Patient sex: F
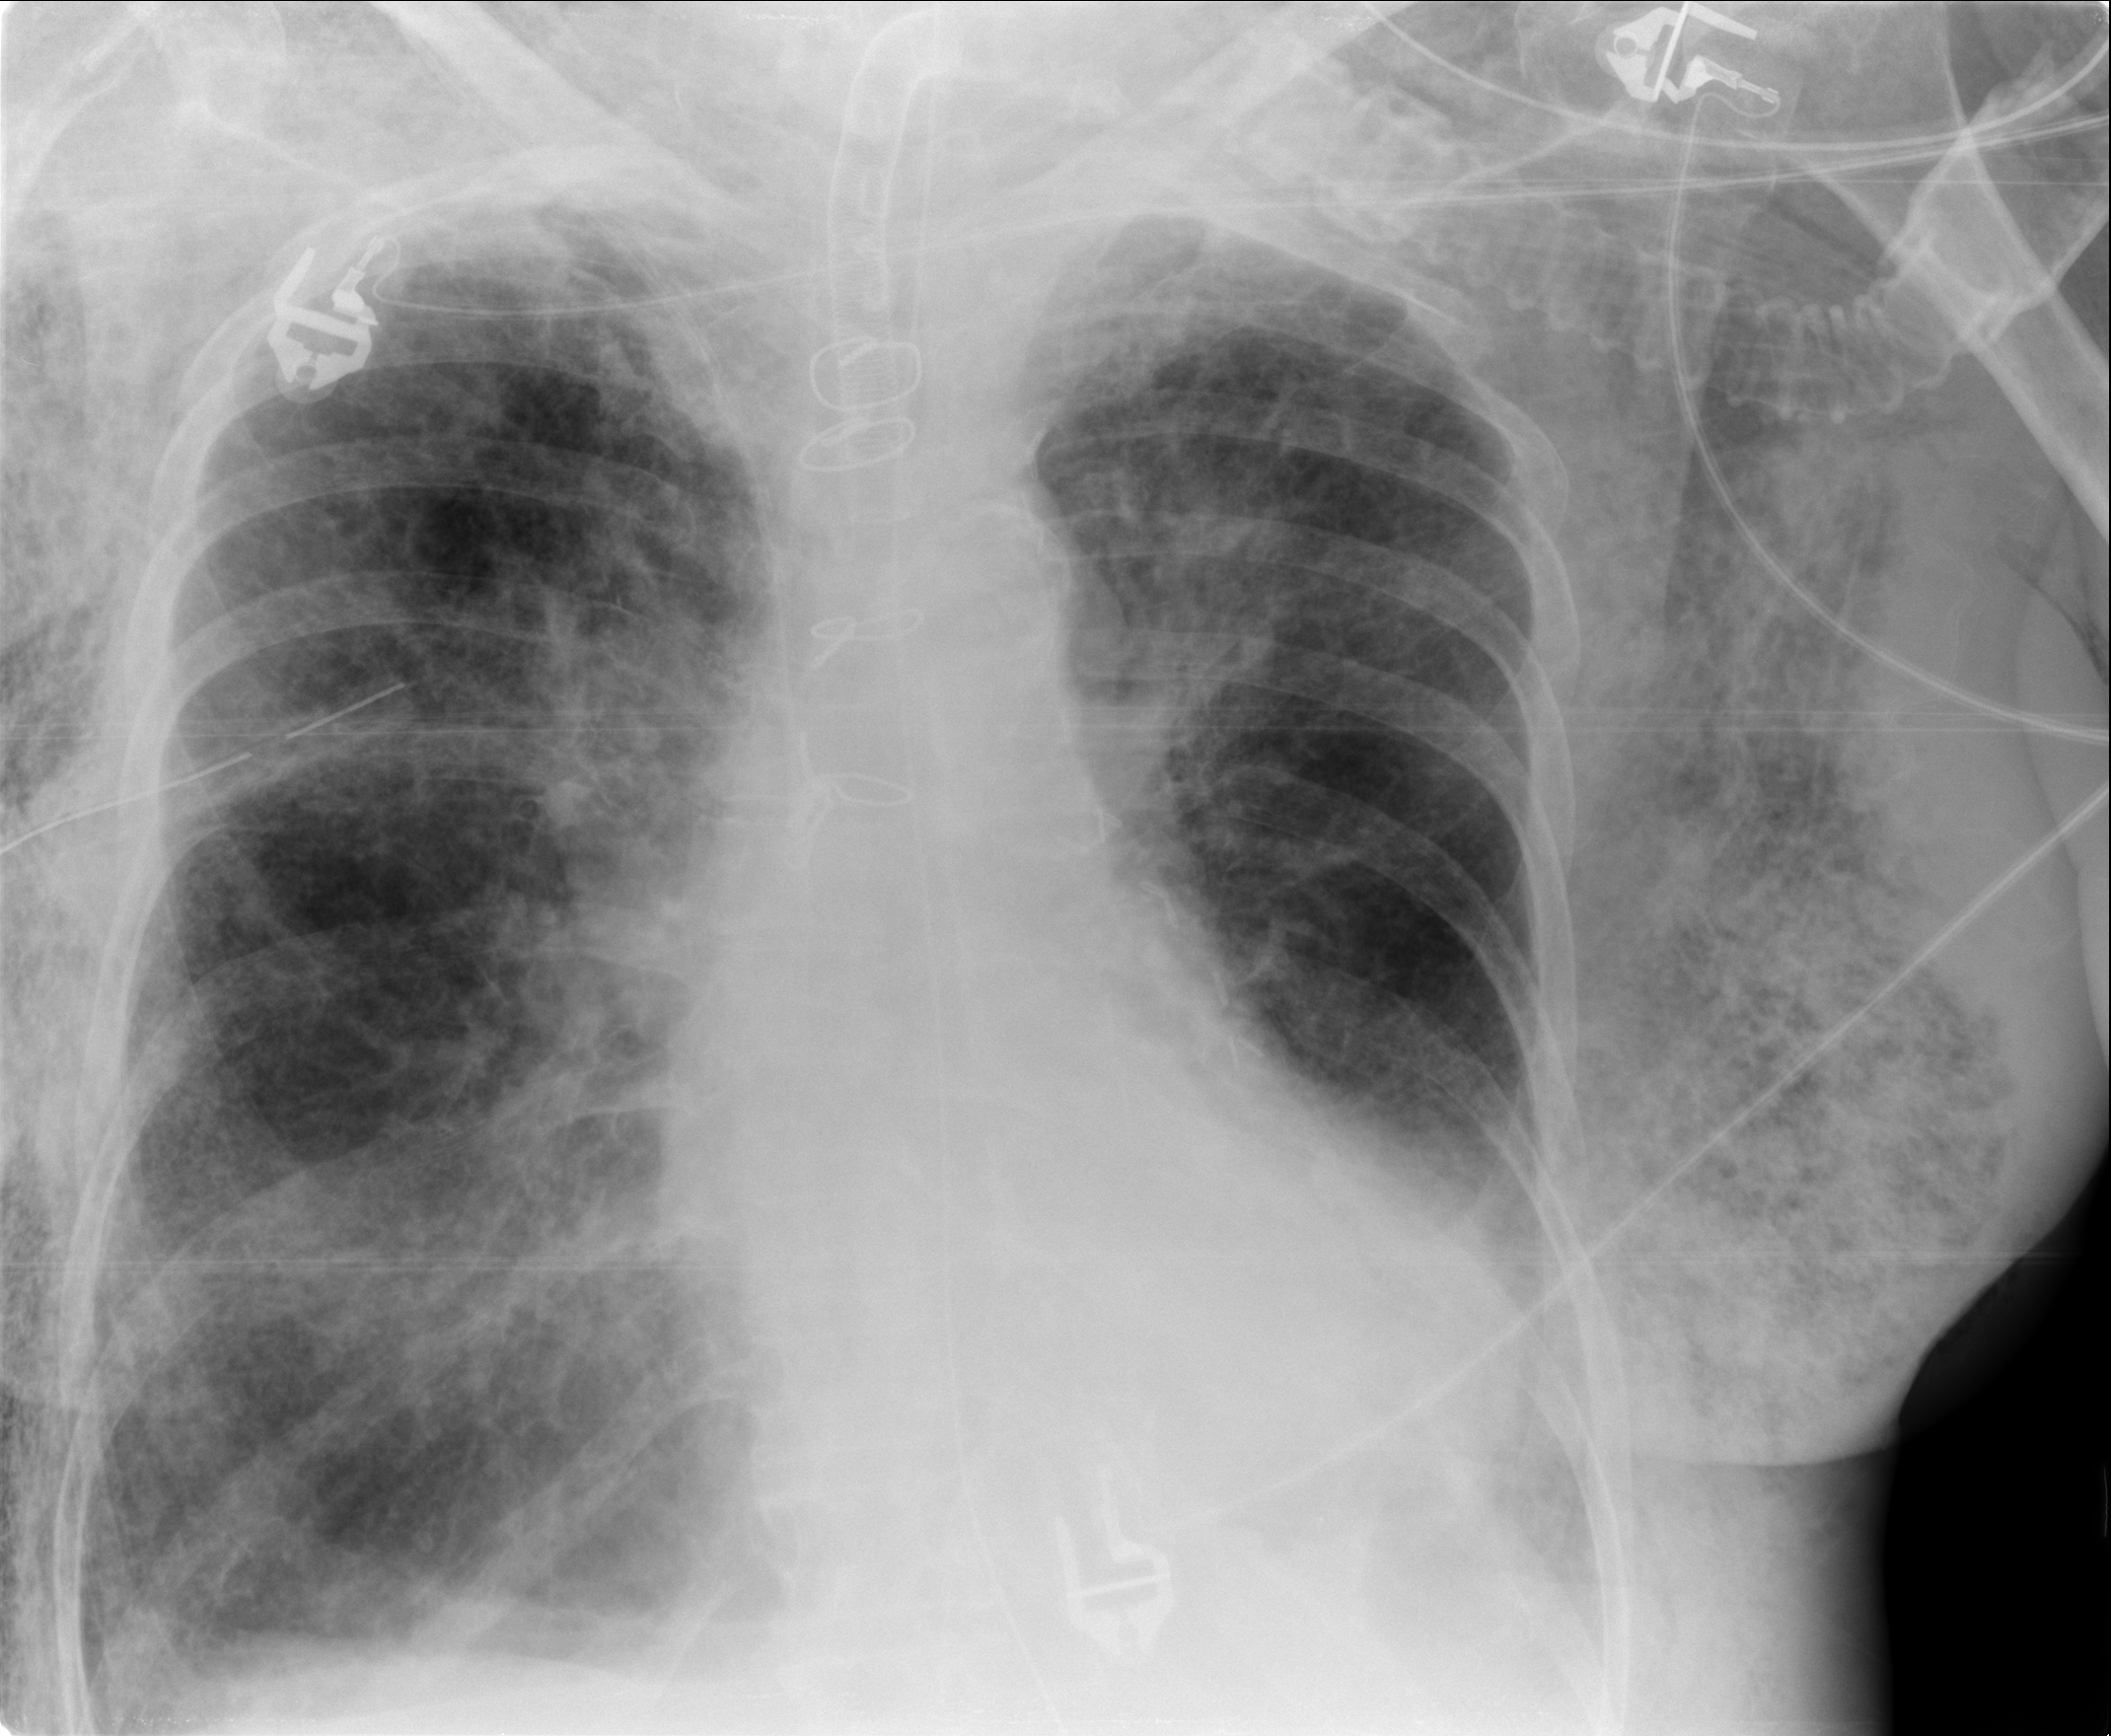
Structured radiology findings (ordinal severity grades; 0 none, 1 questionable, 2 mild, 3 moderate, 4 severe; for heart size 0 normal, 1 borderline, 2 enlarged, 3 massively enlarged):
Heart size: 0
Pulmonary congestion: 2
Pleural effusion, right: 2
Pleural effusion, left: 2
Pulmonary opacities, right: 0
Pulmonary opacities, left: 2
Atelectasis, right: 2
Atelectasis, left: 2